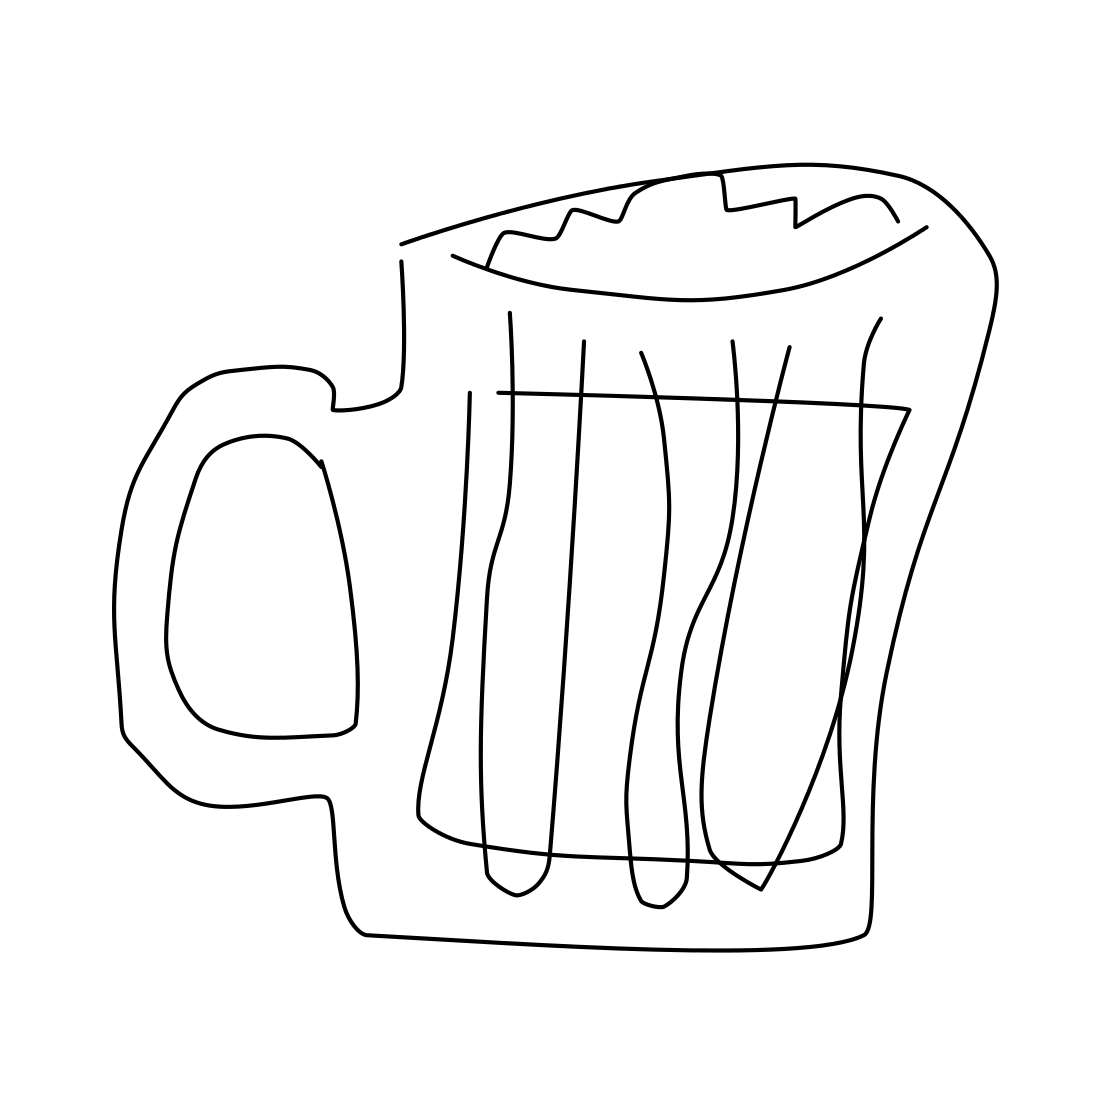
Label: beer-mug